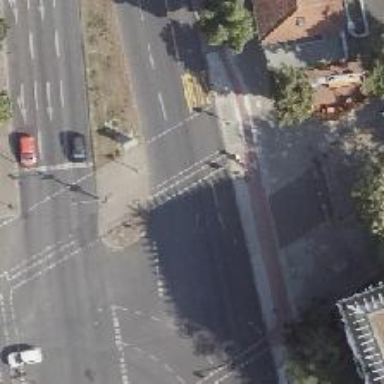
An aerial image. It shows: Road crossing with traffic signals.